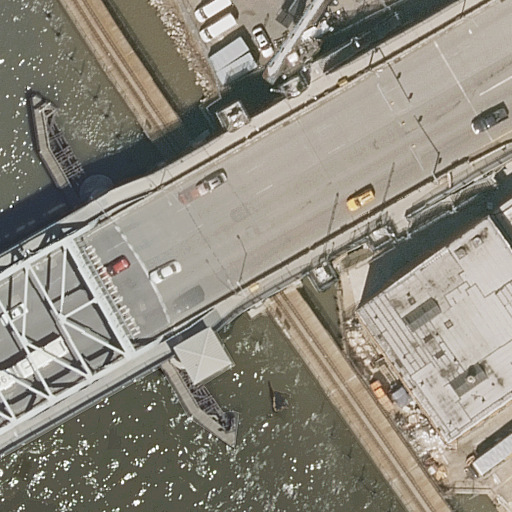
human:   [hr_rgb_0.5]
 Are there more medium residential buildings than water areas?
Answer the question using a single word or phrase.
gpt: no

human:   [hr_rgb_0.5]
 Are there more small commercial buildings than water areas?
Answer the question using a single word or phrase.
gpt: no

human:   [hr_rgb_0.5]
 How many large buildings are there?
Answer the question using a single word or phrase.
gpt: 1

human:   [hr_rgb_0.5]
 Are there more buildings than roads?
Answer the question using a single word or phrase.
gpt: no

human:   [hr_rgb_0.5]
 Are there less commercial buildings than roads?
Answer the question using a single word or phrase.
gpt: yes

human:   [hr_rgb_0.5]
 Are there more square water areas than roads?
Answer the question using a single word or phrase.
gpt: no

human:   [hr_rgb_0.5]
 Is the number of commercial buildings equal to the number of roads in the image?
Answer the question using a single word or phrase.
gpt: no

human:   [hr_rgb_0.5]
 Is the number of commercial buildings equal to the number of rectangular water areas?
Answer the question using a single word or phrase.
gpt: yes

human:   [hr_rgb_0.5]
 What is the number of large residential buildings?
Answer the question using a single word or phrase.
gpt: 1

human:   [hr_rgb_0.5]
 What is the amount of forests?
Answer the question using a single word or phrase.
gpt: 0

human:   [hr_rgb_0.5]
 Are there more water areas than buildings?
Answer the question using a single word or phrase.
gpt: no

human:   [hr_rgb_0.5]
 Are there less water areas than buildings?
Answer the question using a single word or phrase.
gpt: no

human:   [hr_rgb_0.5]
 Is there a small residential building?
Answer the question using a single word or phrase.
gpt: no

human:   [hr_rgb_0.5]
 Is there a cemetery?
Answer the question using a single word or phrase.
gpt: no

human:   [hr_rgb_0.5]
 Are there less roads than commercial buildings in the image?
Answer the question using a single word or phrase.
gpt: no

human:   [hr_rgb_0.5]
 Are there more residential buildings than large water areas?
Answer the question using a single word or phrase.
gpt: no

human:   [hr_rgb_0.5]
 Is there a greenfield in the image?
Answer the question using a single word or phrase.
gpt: no

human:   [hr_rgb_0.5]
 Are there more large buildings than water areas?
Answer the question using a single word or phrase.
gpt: no

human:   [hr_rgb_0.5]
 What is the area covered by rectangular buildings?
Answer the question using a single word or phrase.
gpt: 0m2

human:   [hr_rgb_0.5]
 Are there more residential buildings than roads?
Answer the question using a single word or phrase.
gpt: no

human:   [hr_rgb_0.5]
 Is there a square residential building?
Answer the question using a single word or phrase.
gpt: no

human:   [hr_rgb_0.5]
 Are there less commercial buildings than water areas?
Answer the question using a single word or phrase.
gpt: yes

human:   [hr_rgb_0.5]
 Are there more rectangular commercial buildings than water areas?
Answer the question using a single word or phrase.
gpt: no

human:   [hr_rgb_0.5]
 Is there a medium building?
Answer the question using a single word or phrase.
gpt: no

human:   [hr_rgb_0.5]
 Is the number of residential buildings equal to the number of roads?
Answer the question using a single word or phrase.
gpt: no

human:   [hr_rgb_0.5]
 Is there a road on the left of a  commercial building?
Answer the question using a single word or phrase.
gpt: no

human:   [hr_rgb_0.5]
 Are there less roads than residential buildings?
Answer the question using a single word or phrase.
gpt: no

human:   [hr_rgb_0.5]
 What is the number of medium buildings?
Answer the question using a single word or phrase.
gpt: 0

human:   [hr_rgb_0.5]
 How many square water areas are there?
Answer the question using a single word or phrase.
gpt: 0

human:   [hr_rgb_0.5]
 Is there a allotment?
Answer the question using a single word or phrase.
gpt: no

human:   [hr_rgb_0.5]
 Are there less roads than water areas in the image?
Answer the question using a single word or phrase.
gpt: no

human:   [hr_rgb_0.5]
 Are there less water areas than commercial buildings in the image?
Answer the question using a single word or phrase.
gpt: no

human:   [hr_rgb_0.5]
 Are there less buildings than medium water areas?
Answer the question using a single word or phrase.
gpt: no

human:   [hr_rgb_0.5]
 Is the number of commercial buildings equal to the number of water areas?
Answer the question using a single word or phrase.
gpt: no

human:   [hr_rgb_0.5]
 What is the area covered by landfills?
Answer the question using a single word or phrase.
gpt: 0m2

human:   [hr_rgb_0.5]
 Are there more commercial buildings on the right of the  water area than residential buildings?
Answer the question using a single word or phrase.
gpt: no